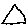
Label: triangle